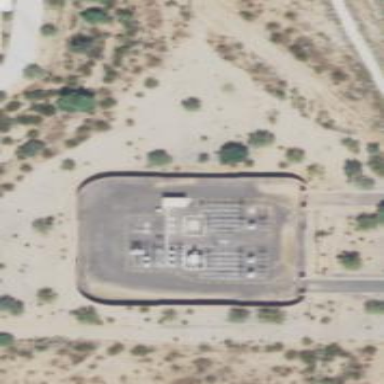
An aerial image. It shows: Outdoor power substation with surrounding wall. The substation operates at the distribution level.